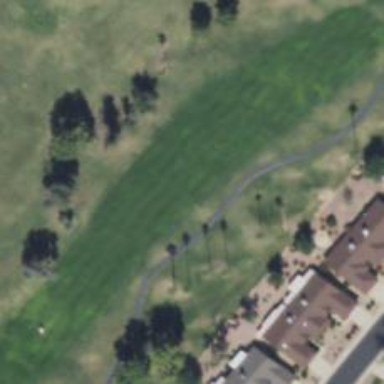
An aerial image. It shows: Scenic golf fairway.